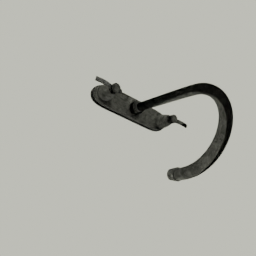
Label: appliances